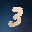
Label: 3